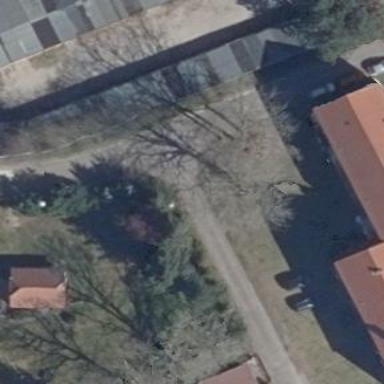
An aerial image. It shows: Group of garages.